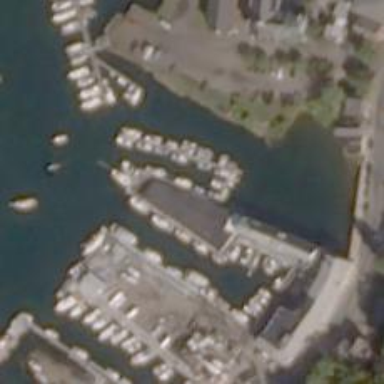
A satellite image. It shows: Man-made pier.